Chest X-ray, AP view. Patient: 28 years old, sex F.
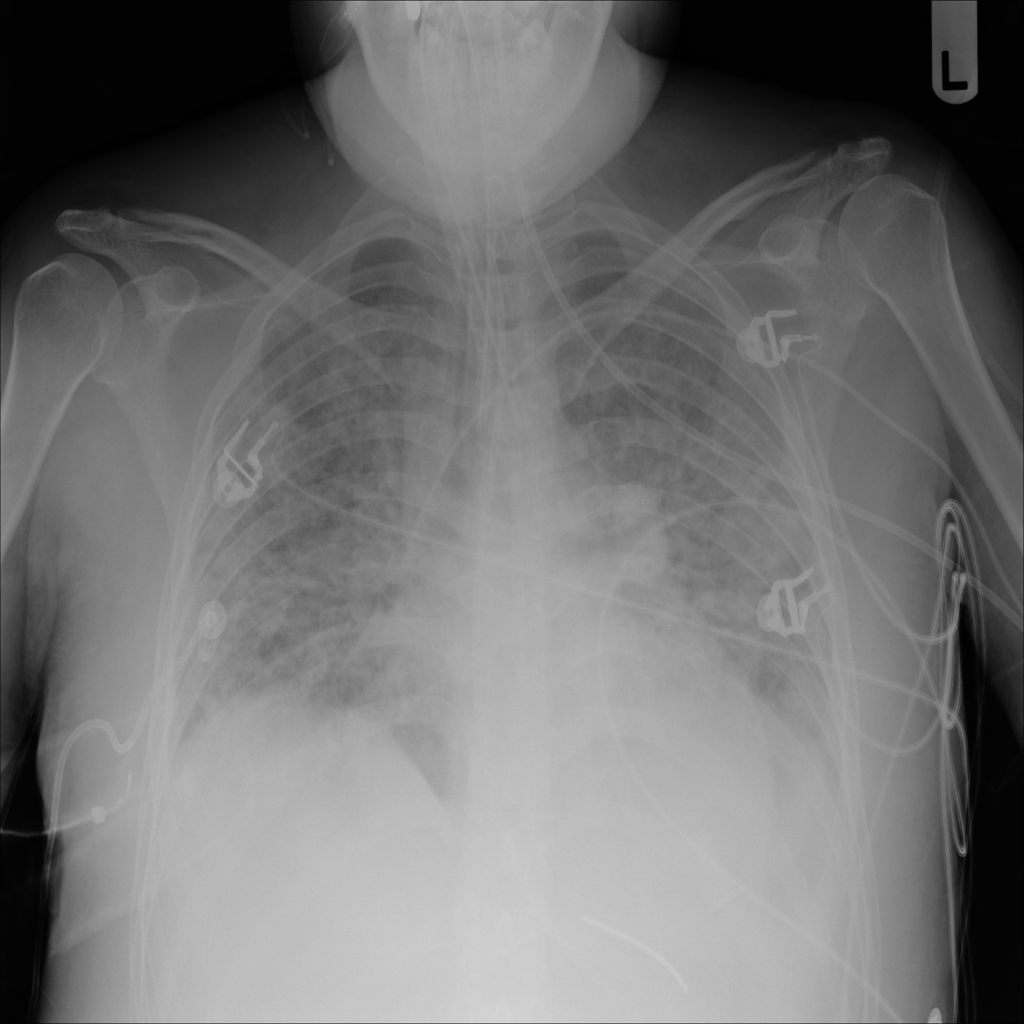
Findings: No Finding